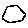
Label: hexagon